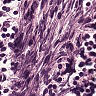
Metastatic tissue present: no